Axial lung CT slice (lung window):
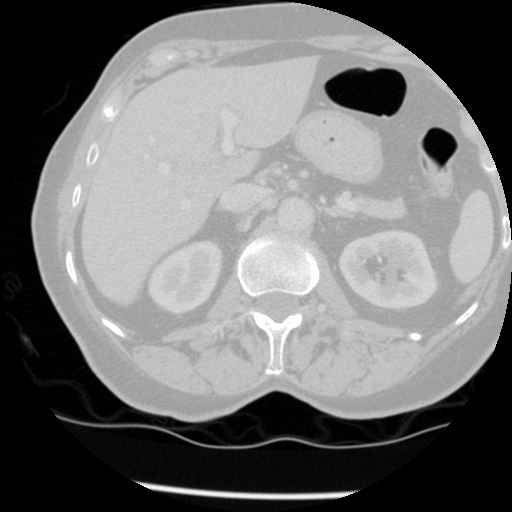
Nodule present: no